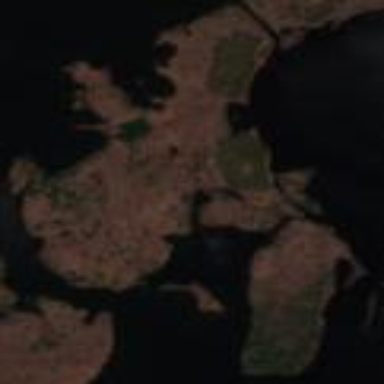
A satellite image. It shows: Island covered with woodland.